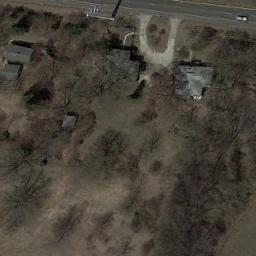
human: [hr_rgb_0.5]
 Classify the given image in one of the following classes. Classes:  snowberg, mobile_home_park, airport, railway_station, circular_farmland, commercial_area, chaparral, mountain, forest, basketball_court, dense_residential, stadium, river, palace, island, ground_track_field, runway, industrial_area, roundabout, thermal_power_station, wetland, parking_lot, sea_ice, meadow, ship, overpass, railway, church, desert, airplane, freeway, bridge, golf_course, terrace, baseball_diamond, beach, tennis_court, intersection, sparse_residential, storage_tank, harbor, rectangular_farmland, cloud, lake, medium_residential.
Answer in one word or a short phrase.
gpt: sparse_residential